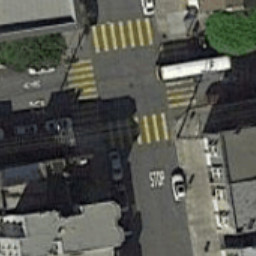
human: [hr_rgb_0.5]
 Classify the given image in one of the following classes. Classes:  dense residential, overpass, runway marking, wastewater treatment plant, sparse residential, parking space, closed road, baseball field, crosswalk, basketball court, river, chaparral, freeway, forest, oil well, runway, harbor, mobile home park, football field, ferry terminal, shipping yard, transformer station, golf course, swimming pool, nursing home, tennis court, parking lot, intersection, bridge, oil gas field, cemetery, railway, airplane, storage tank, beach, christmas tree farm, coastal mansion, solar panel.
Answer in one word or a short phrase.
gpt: crosswalk